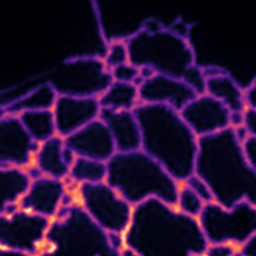
Label: Super-resolution ER image